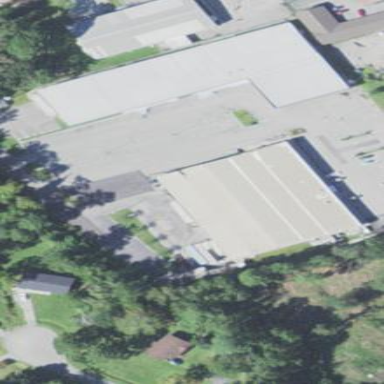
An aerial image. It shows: Building with bowling alley inside.